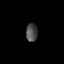
Tissue: lung
Cell type: Endothelial cells
Senescence score: 0.1252
Nuclear area (px): 204
Mean DAPI intensity: 76.368